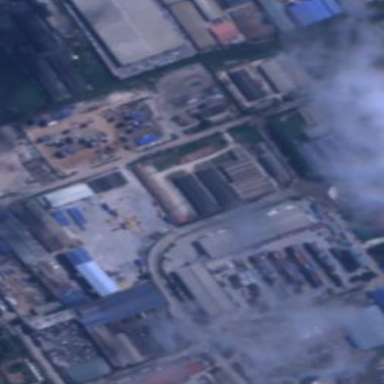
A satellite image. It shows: Industrial area.